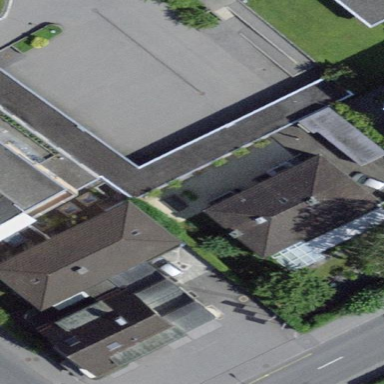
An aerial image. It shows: Detached building with hipped roof shape.